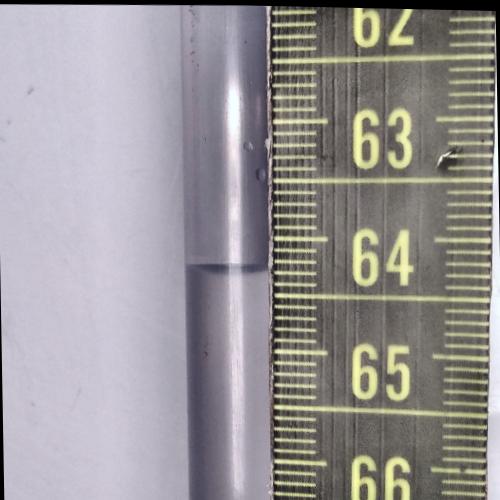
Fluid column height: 64.3 cm